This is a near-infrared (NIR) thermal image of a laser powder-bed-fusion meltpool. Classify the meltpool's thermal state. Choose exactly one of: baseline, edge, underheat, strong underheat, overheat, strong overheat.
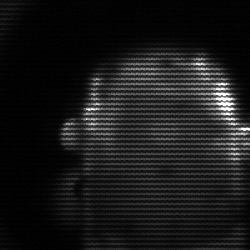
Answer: baseline